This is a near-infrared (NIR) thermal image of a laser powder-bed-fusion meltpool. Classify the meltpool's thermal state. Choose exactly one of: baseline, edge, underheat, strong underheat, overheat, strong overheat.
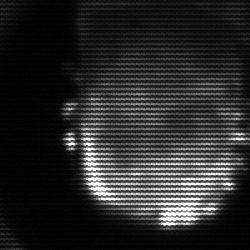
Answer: baseline